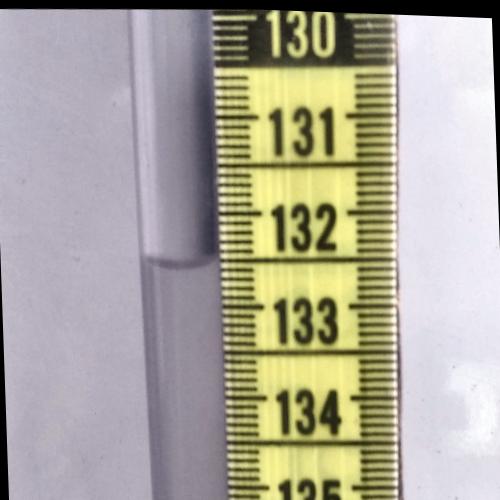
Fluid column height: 132.5 cm